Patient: sex F, age 46
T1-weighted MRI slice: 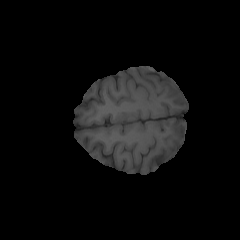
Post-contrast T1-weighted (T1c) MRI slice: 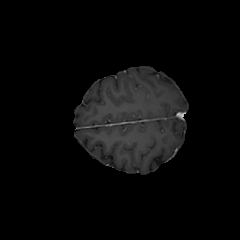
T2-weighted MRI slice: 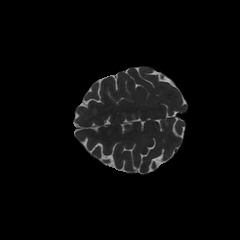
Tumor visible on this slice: no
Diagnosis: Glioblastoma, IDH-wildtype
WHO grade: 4